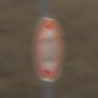
Verkehrszeichen: Geschwindigkeit120
Umgebung: Outdoor, Nature
Tageszeit: SunriseSunset
Wetter: Clear
Licht: Natural
Jahreszeit: NotSpecified
Kontrast: HighContrast